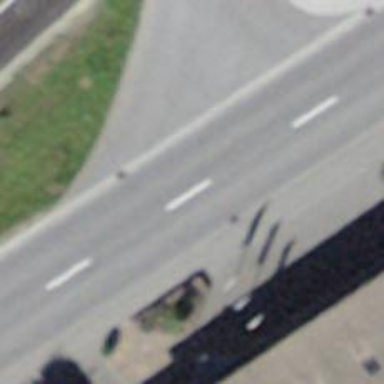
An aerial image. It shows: Bus stop along the road.